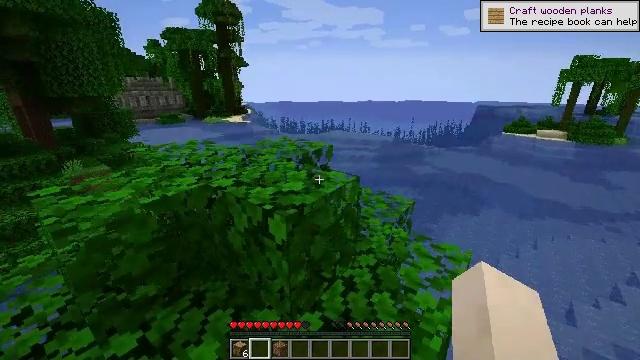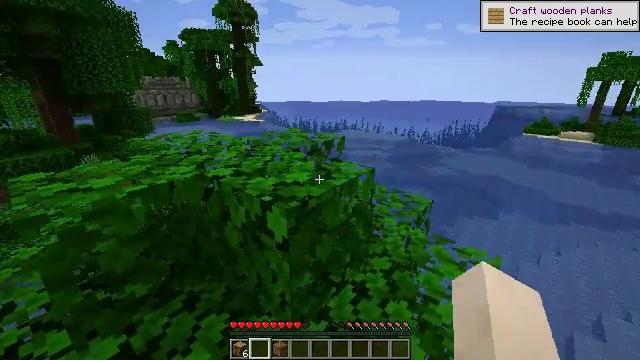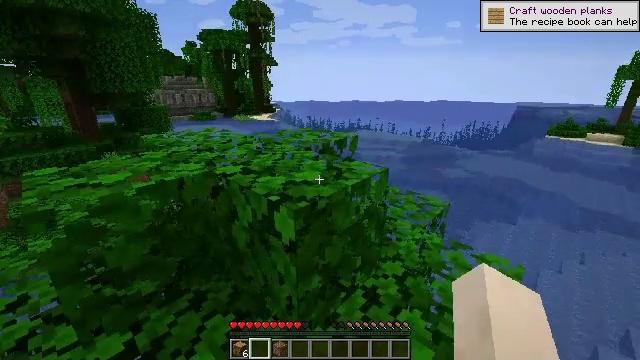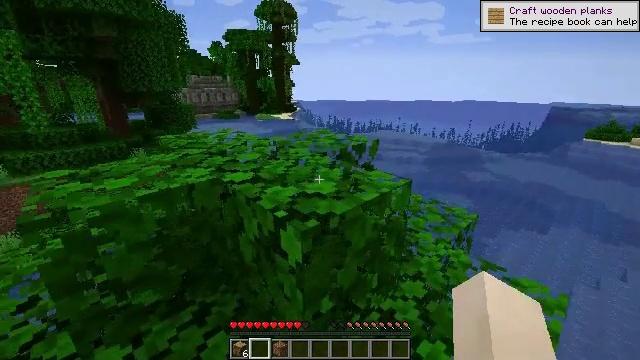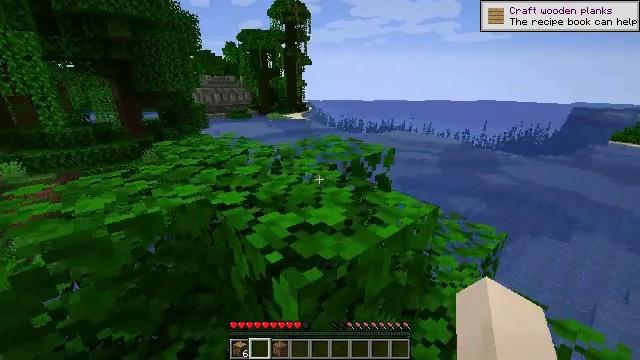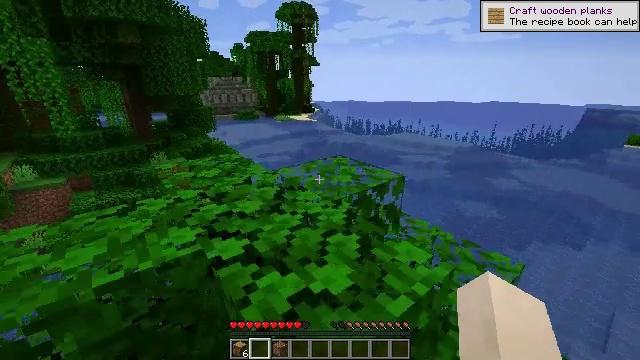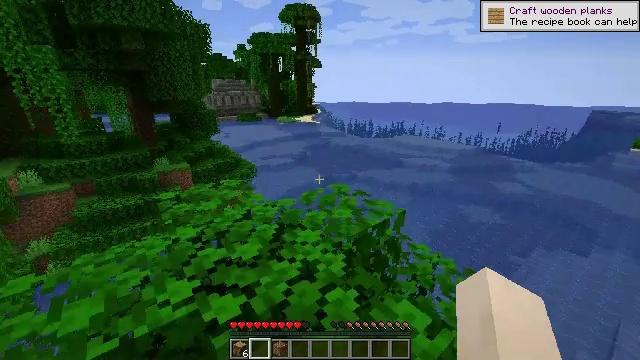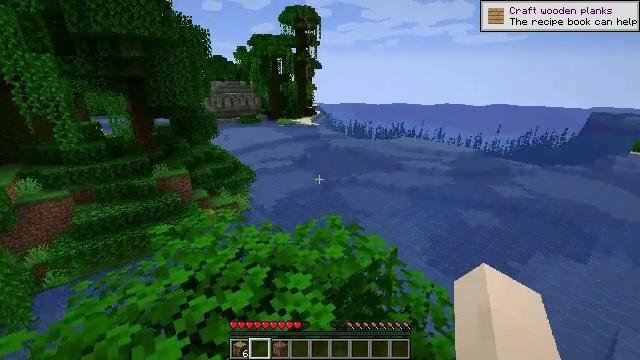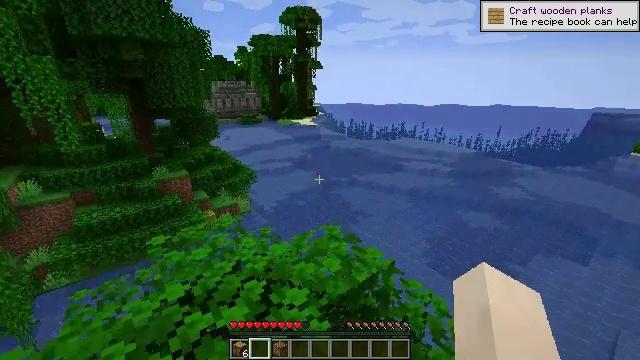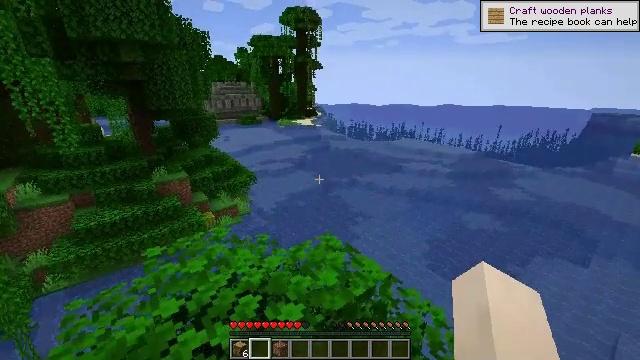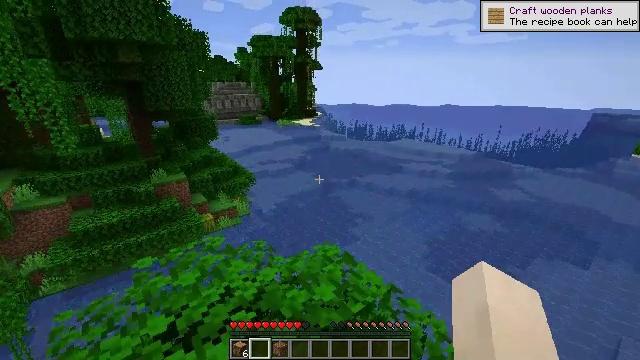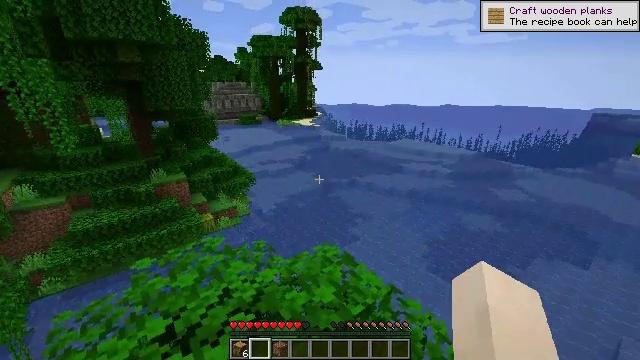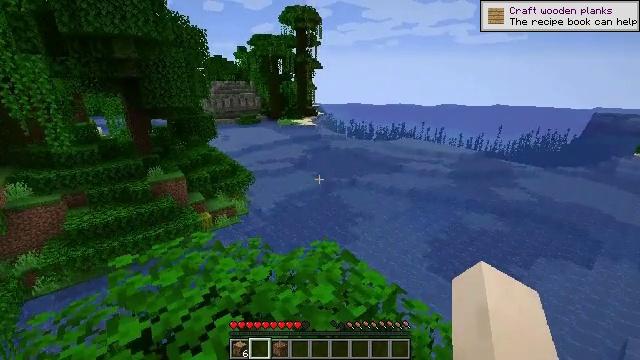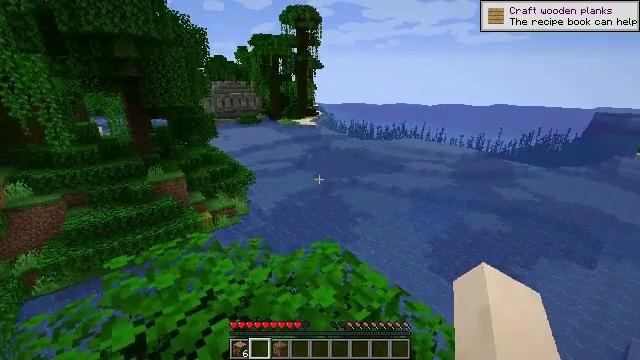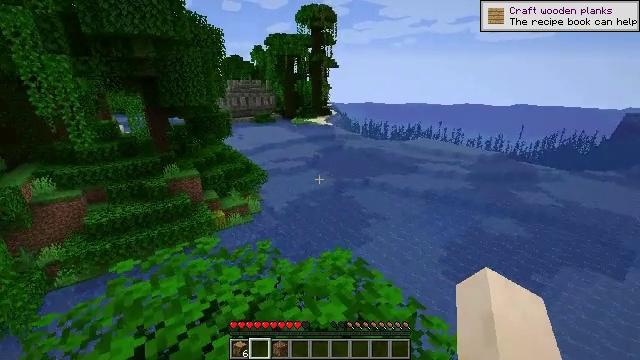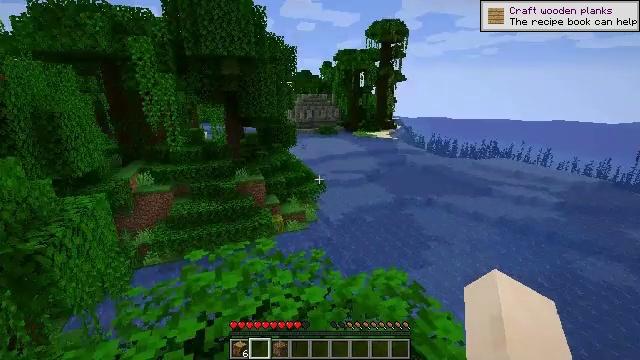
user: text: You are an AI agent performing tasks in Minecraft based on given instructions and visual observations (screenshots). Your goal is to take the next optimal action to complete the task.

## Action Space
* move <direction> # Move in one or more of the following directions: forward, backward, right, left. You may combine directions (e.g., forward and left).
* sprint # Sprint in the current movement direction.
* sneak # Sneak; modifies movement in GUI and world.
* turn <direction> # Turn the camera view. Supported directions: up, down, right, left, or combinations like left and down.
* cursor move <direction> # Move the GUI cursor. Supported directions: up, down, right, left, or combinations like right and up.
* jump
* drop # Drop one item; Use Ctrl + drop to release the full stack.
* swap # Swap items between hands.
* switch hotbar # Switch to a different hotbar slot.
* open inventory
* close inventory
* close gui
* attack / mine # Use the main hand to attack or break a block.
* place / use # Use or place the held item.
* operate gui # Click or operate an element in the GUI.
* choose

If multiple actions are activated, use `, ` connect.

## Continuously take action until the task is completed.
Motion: motion action
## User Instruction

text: Break the tripwire.
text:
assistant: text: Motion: move forward, turn left
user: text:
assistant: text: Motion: move forward, turn left
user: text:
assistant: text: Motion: move forward, turn left
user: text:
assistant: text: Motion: move forward, turn left
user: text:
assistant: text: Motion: move forward, turn left, jump
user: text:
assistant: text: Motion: move forward, jump
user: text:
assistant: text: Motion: move forward, jump
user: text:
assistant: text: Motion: move forward and move left
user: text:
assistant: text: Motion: move forward and move left
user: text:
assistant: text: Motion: move forward and move left
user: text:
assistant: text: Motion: move forward
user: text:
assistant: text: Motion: move forward
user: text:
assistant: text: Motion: no_op
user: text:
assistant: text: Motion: turn left
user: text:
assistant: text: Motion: turn left and up
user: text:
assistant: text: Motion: turn left and up
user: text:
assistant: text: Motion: move forward, turn left
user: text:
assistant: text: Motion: move forward
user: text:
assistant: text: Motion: move forward
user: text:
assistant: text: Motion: move forward
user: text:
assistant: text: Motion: move forward
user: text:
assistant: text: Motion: move forward and move left, turn left and down
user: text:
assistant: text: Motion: move forward and move left, turn left and down
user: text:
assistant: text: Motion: move forward and move left, turn left and down
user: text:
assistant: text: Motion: move forward and move left, turn left and down
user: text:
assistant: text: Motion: move forward and move left, turn left and down
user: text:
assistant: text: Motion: move forward and move left, turn left and down
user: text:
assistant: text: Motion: move forward and move left, turn left and down
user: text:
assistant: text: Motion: move forward
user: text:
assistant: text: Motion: move forward